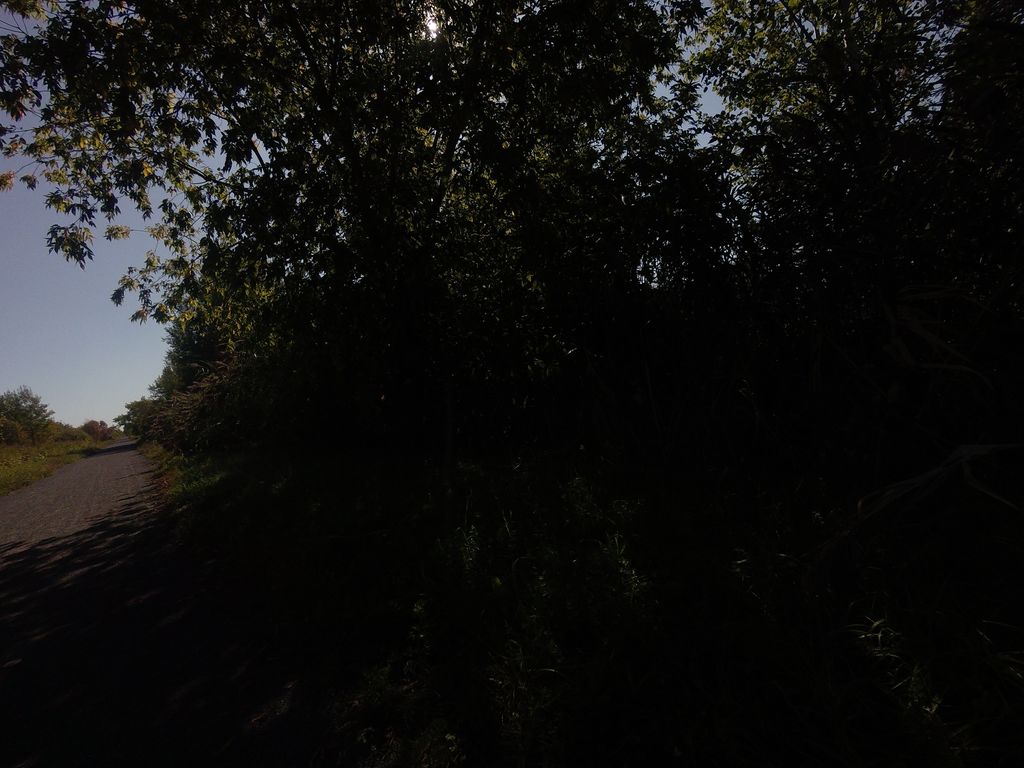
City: ottawa-gatineau